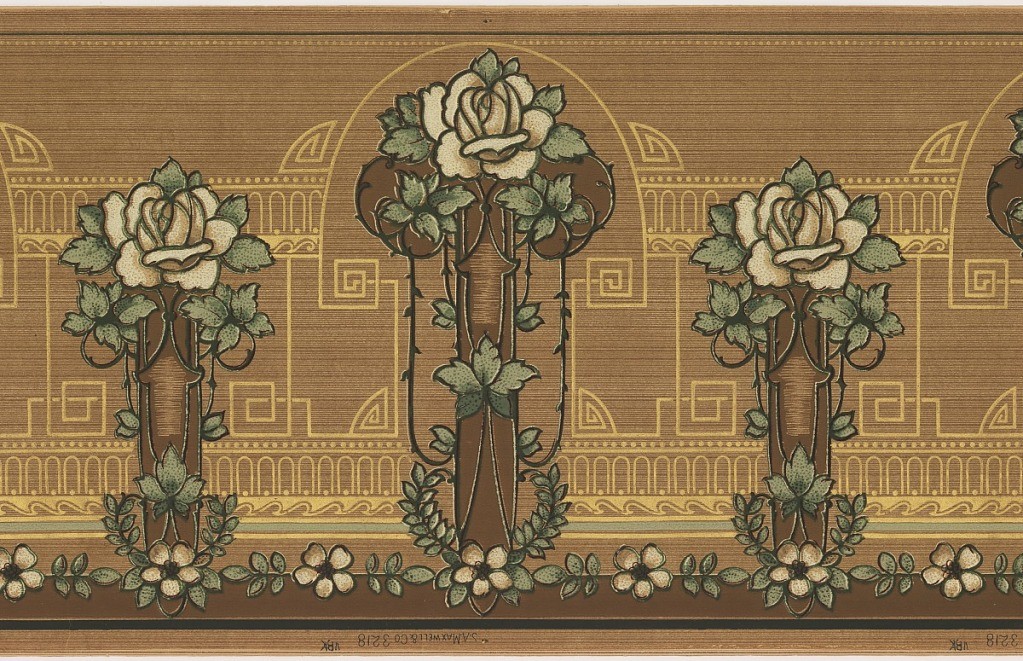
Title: Frieze
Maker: Maxwell & Co., S.A., Chicago, Illinois, USA
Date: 1905–1915
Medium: Machine-printed paper
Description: Series of vertical rectangles, alternating between large and small, topped with a large, white rose. Stylized leaves outline the rectangles which are framed by intertwining geometric motifs. A series of flowers and leaves run in a straight line across the bottom. The background has brown, horizontal striations. Printed in brown, white, and shades of green.